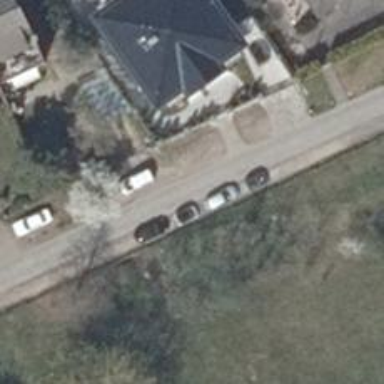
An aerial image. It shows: Residential road.